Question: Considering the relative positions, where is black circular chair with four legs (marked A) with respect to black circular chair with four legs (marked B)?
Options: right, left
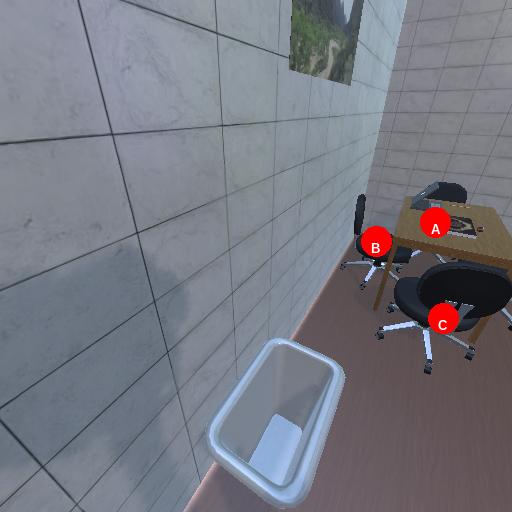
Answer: right